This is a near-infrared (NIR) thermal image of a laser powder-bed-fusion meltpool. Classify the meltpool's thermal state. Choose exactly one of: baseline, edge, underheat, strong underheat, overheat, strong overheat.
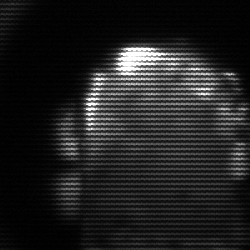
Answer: baseline